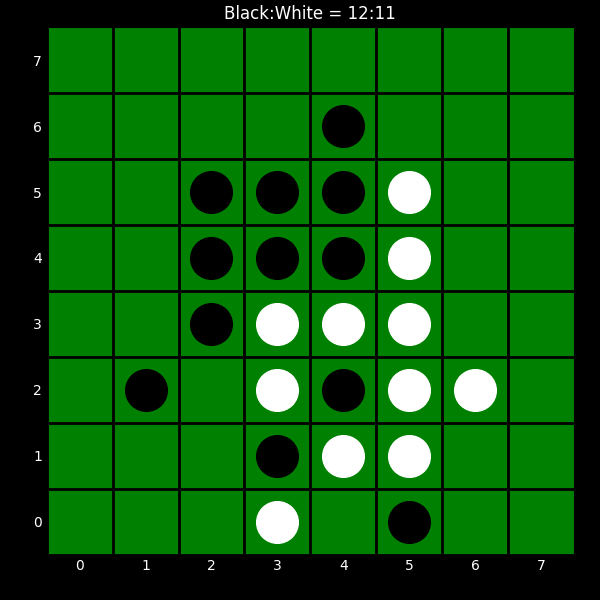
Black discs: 12
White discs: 11